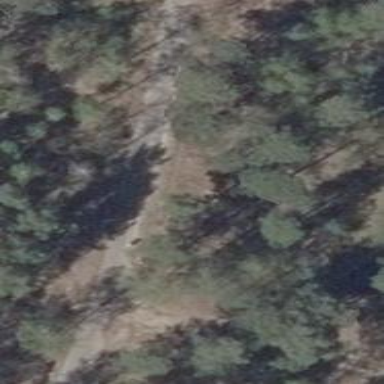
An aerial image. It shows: Well-maintained track road of grade 1.